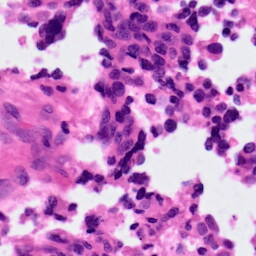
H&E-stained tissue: Ovarian